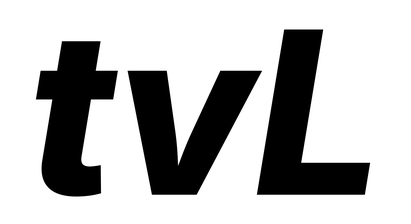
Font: Inter-Italic_ExtraBold_Italic